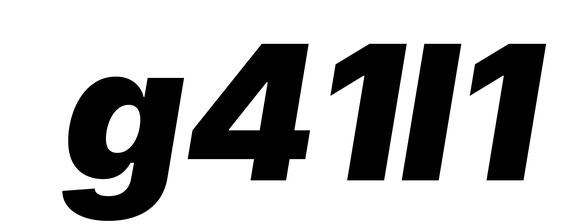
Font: Inter-Italic_Black_Italic